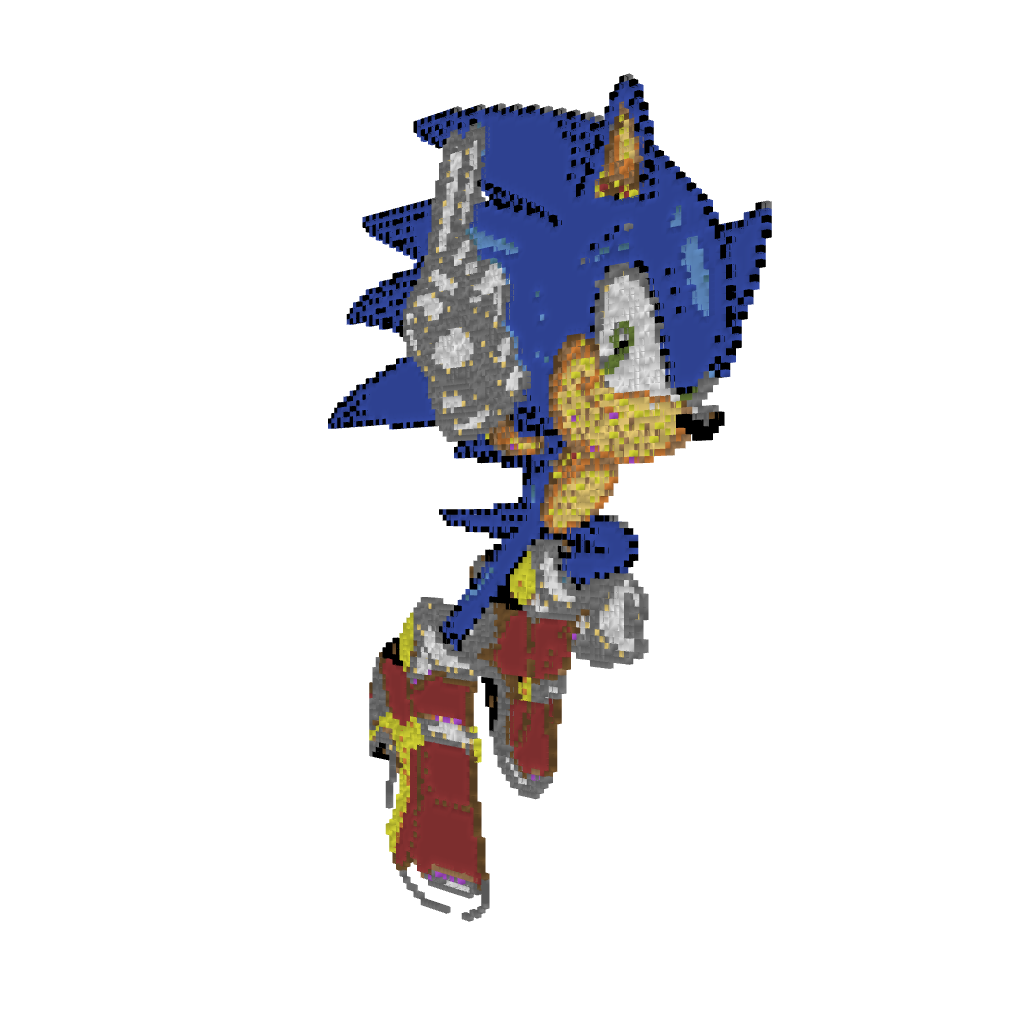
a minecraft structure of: Sonic SAB2 high quality